Question: I'm working on RESTful Webservice in Java Using Database. By using RESTful Webservice from Database option in Netbeans it generates some Classes by that we are able to expose service like count,{id},{from}/{id}.
How do we write program to Insert,Delete and Update in Netbeans using Java.
This is my working environment.
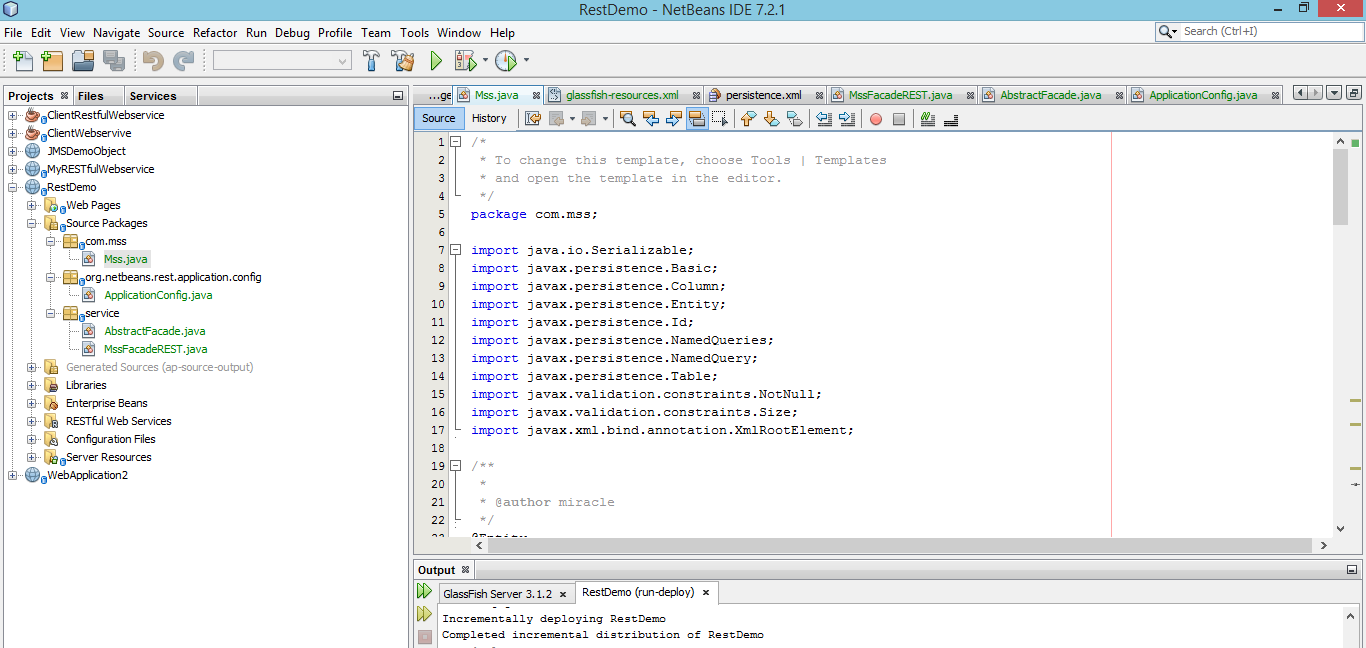
Answer: Insertion Code like follows:
'''
@POST
@Path("insertion")
@Produces(MediaType.TEXT_HTML)
@Consumes(MediaType.APPLICATION_FORM_URLENCODED)
public String register(@FormParam("passhash") String passhash, @FormParam("email") String email,@FormParam("$pswdhash") String pwd, @FormParam("phno") String phno) {
try {
Class.forName("org.apache.derby.jdbc.ClientDriver");
Connection con = DriverManager.getConnection("jdbc:derby://localhost:1527/test", "app", "app");
PreparedStatement pst = con.prepareStatement("insert into MMX_REGISTRATION(name,email,pswd,phno) values(?,?,?,?)");
pst.setString(1, passhash);
pst.setString(2, email);
pst.setString(3, pwd);
pst.setString(4, phno);
int result = pst.executeUpdate();
System.out.println(result);
} catch (Exception e) {
e.printStackTrace();
}
return "success";
//return "listform.html";
}
'''
Retrieving Data as follows:
'''
@Context private HttpServletRequest request;
@GET
@Path("session")
@Produces(MediaType.TEXT_HTML)
@Consumes(MediaType.APPLICATION_FORM_URLENCODED)
public String session(@QueryParam("lname") String name1) {
String response2 = null;
//String name11 = "praveen";
//String a[] = null;
try {
Class.forName("org.apache.derby.jdbc.ClientDriver");
Connection con = DriverManager.getConnection("jdbc:derby://localhost:1527/test", "app", "app");
//PreparedStatement pst = con.prepareStatement("insert into restdb_insertion(id,company) values(?,?)");
//String str1="select * from restdb_insertion where registration=?";
PreparedStatement pst = con.prepareStatement("select * from MMX_REGISTRATION where name='"+name1+"'");
System.out.println("select * from MMX_REGISTRATION where name='"+name1+"'");
ResultSet rs = pst.executeQuery();
ResultSetMetaData rsmd = rs.getMetaData();
int cols = rsmd.getColumnCount();
while (rs.next()) {
if(!"null".equals(rs.getString(1))){
request.getSession(true);
HttpSession session = request.getSession();
session.setAttribute("name","value");
session.setAttribute("UserName", rs.getString(2));
String username = (String)session.getAttribute("UserName");
System.out.println(username);
// System.out.println(name);
//request.getSession(false);
//request.getSession().invalidate();
//String user = (String)session.getAttribute("UserName");
//System.out.println(user);
return "success"+" "+username;
}
}
//response = name1;
} catch (Exception e) {
e.printStackTrace();
}
return "fail";
//"<rss version='2.0'><channel><id>" + id + "</id><cmp>" +response.toArray()[0] + "</cmp></channel></rss>"
}
'''